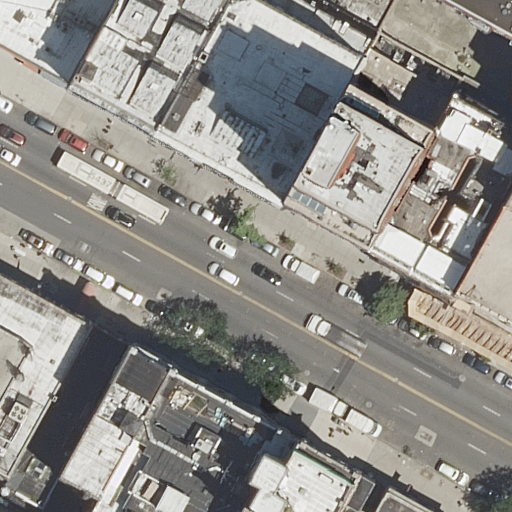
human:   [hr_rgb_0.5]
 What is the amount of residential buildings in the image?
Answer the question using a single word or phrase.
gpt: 12

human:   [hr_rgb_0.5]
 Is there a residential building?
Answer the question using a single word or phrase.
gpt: yes

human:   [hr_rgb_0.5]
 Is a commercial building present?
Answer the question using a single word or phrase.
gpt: no

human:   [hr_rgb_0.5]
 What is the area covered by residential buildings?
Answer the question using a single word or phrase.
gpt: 5220m2

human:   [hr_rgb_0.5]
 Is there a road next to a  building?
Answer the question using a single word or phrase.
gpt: yes

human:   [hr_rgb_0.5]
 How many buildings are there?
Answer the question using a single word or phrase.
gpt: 14

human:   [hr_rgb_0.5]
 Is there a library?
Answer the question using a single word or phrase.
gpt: yes

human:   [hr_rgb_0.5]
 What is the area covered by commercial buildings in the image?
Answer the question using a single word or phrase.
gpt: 0m2

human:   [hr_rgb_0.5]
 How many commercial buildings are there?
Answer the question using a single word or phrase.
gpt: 0

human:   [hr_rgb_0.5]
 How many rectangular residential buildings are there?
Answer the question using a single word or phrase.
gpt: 5

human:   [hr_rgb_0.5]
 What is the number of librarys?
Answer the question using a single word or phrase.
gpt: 1

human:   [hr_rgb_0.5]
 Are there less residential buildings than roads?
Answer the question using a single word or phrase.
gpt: no

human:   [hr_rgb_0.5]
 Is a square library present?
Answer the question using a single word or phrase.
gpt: no

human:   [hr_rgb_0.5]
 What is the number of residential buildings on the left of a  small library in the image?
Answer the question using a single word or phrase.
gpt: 0

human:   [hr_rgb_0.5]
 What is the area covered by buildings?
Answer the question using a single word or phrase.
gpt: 8031m2

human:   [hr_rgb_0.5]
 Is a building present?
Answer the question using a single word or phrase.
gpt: yes

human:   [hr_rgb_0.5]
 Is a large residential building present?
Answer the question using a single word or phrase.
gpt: yes

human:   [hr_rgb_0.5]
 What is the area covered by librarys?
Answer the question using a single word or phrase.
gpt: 782m2

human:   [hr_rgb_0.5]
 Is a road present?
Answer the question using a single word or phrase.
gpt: yes

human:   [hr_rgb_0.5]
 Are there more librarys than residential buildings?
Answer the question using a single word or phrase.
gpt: no

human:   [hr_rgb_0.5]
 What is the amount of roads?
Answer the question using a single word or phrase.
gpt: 1

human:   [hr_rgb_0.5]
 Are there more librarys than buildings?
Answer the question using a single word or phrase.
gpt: no

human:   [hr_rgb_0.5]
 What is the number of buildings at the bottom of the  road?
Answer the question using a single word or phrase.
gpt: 4

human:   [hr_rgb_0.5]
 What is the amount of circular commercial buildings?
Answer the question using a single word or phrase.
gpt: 0

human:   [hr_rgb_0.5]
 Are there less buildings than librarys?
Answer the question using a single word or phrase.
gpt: no

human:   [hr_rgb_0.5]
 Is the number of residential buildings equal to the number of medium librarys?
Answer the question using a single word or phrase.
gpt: no

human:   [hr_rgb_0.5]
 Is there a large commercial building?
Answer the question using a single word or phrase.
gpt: no

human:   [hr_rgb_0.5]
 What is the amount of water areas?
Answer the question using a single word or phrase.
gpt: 0

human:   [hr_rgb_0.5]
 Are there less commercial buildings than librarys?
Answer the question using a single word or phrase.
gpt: yes

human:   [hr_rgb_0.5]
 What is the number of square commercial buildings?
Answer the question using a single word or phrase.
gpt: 0

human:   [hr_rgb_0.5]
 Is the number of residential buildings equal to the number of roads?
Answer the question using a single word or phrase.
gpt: no

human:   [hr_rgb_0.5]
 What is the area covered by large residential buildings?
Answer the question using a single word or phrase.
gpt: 3864m2

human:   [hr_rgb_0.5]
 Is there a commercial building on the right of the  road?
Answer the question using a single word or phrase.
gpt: no

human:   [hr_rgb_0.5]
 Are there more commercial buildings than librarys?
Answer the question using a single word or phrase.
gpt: no

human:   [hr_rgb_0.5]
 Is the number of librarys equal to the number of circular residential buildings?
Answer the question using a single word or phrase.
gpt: no

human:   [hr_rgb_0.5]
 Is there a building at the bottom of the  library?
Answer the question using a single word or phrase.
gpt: no

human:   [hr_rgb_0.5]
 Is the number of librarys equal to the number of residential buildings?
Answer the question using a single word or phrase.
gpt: no

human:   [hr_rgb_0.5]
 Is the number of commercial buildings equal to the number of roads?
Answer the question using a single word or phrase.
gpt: no

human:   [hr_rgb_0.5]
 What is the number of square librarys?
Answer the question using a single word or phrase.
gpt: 0

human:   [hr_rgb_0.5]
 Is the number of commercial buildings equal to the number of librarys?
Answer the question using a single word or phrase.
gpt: no

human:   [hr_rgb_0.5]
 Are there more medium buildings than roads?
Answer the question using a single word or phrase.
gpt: yes

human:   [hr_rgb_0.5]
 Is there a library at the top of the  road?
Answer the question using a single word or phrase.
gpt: no

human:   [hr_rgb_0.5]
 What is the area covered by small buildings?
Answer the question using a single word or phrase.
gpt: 211m2

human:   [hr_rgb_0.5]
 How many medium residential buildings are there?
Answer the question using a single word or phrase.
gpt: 4

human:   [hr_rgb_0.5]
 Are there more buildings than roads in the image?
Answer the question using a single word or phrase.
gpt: yes

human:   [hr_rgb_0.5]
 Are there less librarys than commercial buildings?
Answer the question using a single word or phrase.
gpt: no

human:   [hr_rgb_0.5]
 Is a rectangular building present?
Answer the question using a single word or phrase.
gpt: yes

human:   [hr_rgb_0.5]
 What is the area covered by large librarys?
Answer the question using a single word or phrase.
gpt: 782m2

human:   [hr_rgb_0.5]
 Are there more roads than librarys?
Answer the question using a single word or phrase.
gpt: no

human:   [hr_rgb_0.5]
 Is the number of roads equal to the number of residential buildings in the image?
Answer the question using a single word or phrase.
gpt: no

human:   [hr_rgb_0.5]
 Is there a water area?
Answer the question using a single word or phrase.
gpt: no

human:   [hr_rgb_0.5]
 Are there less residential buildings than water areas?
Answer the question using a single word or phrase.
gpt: no

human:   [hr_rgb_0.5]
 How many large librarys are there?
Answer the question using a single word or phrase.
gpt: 1

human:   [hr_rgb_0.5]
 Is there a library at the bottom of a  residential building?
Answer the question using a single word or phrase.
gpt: yes

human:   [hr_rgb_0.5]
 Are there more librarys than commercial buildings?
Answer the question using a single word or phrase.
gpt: yes

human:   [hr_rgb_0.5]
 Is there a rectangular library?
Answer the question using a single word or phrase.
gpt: no

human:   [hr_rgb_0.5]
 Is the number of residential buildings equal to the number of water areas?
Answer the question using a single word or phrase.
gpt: no

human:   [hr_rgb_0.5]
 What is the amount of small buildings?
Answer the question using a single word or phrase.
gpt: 4

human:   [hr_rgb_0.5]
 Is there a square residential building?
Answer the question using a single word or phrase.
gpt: no

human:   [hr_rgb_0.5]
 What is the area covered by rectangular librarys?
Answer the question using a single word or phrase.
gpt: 0m2

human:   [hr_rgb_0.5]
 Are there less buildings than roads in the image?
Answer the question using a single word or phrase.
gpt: no

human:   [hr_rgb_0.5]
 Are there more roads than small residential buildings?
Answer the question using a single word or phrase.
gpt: no

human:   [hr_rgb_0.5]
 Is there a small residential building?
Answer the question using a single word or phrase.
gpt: yes

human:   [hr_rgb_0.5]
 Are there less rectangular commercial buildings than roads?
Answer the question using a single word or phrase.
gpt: yes